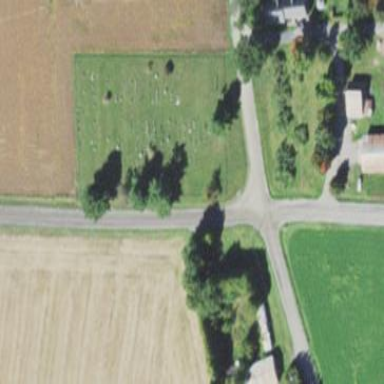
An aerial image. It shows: Cemetery.